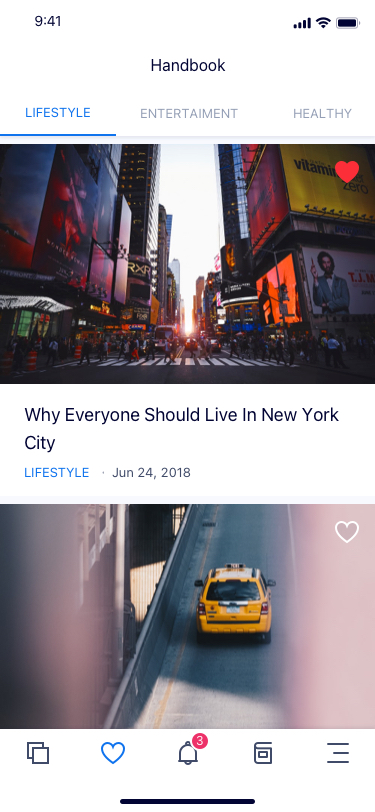
Text in this UI design:
Why Everyone Should Live In New York City
LIFESTYLE
Jun 24, 2018
·
Why Everyone Should Live In New York City
Lifestyle
Healthy
entertaiment